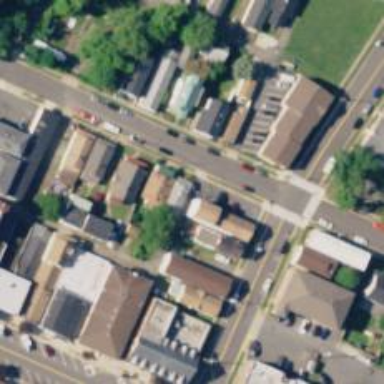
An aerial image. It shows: Alley with asphalt surface designated as service road.